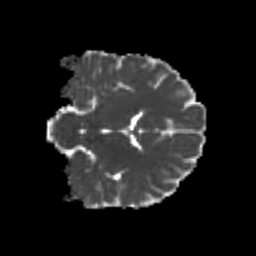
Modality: MD
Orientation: coronal
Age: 21
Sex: male
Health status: healthy
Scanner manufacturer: philips
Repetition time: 7.393 s
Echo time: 0.08599 s